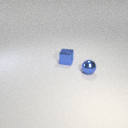
small blue metal sphere in front of small blue metal cube